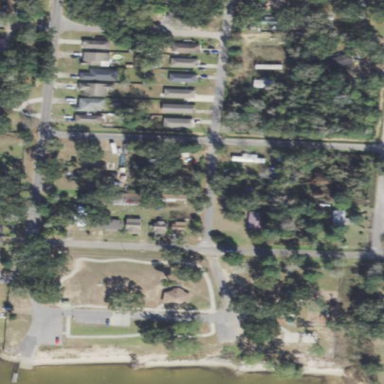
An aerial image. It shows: Single-family residential area.